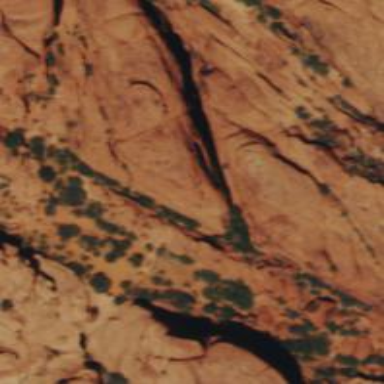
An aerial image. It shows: Natural cliff.